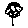
Label: flower